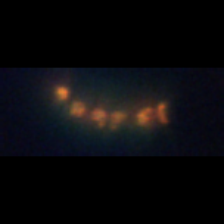
Taxon: Chaetoceros
Group: Diatoms